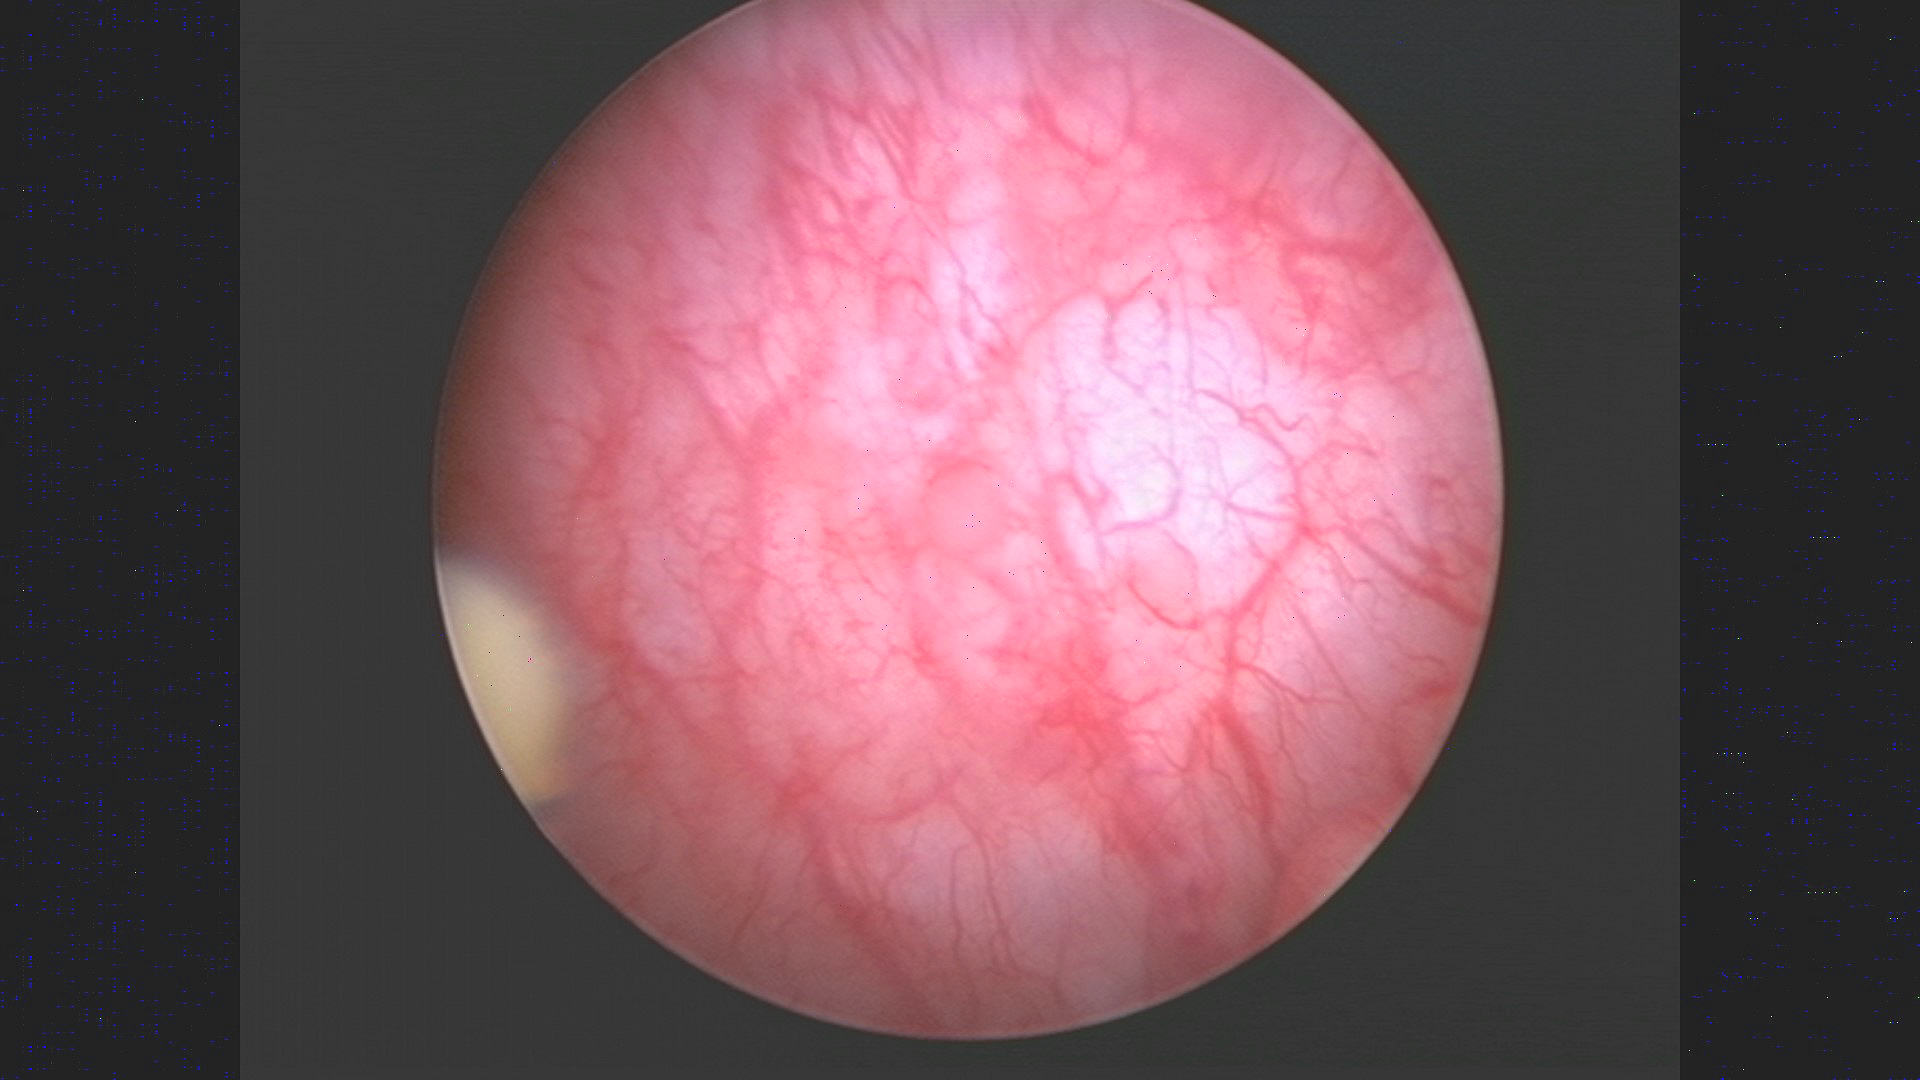
Modality: WLC
Class: Malignant
Subclass: HighGradePapillary
Lesion: L1
Stage: Ta
Morphology: Non-papillary
Bladder cancer association: Yes